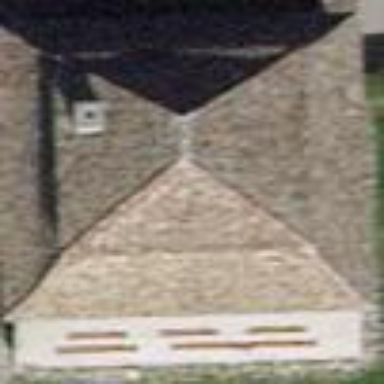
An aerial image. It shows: Castle with tile roof.